Interaction volume radius: 5 \u00c5
Interaction volume height: 30 \u00c5
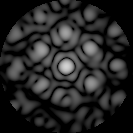
Disorder parameter: 0.4798